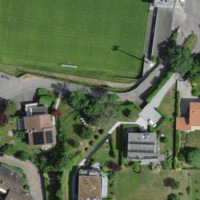
EUNIS habitat code: 55
Species observed at this site:
Vicia sepium